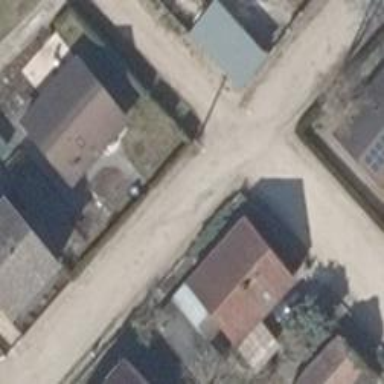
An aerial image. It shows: Residential road.